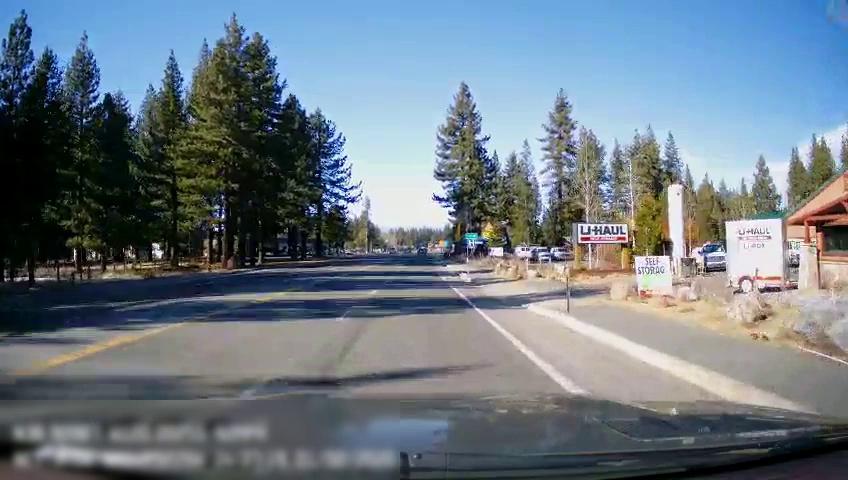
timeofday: Day
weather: Sunny
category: Drivable Space
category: Vehicles | SUV
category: Vehicles | SUV
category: Vehicles | SUV
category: Vehicles | SUV
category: Lanes | Opposite Lane
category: Lanes | Current Lane
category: Lanes | Current Lane
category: Lanes | Current Lane
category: Traffic | Signs